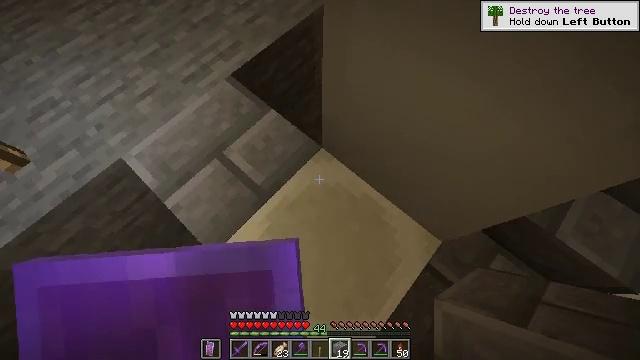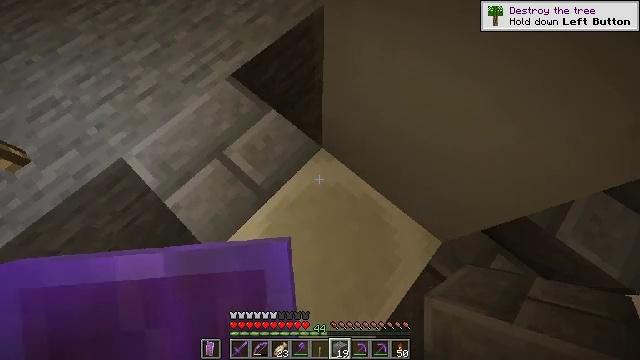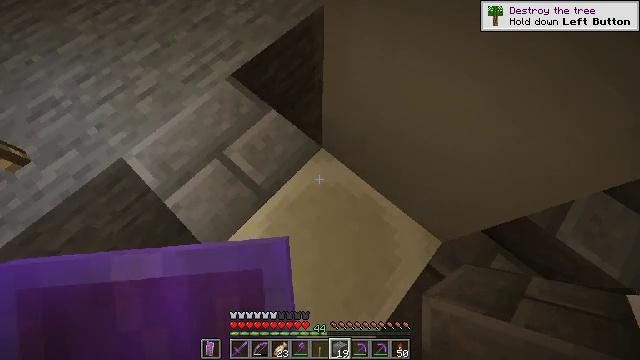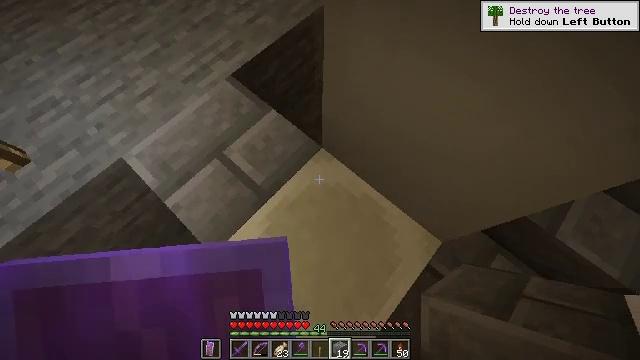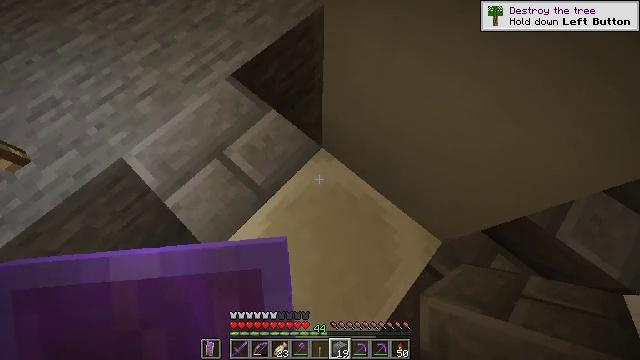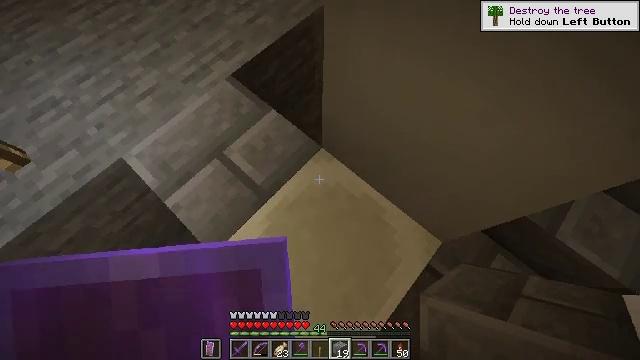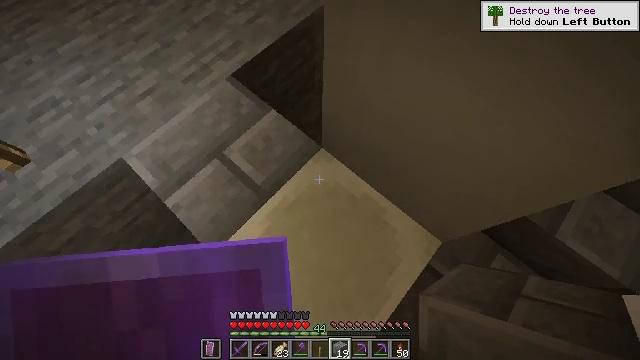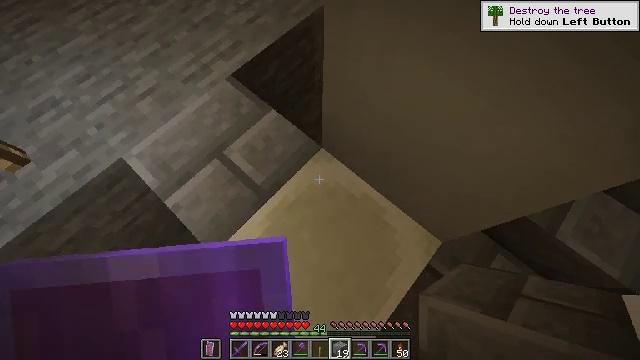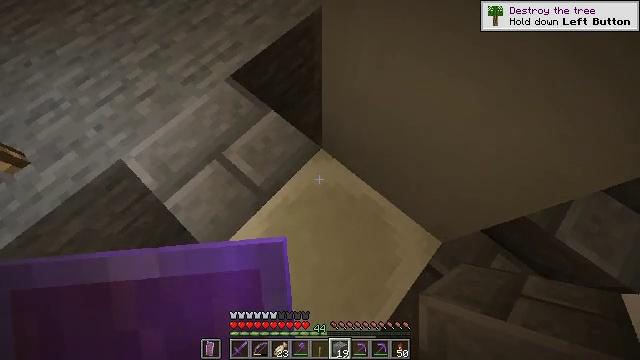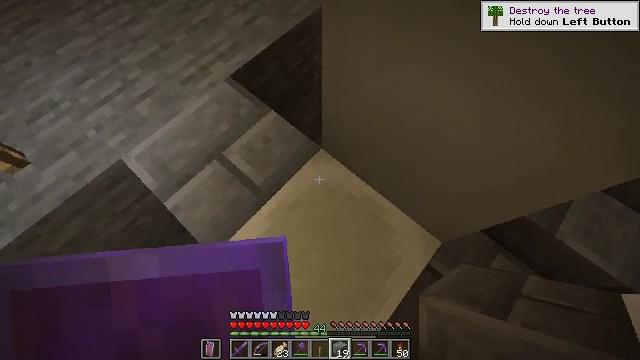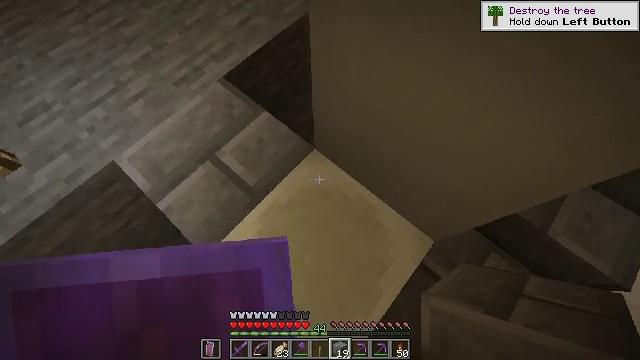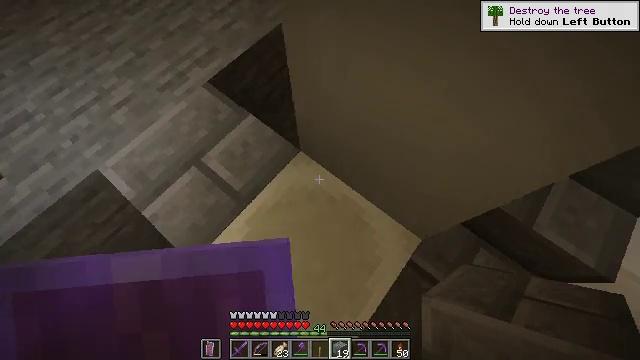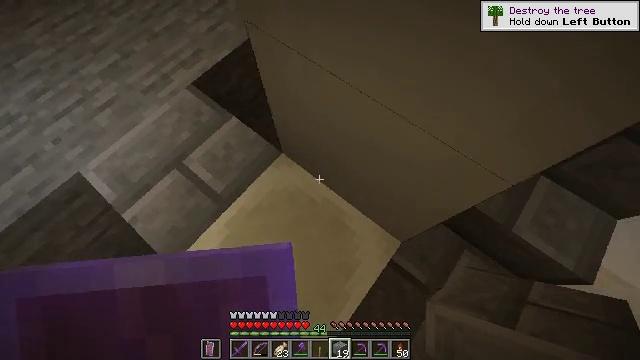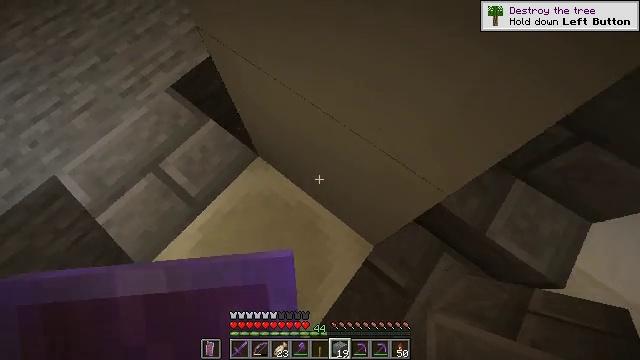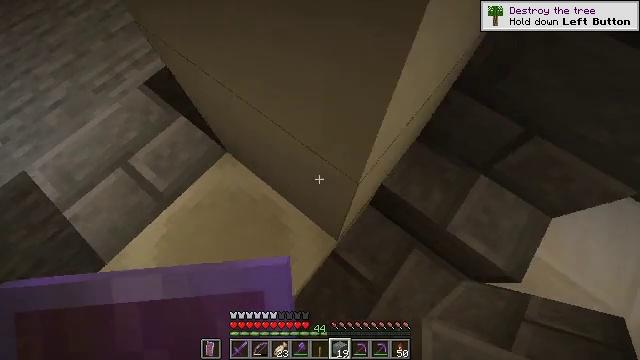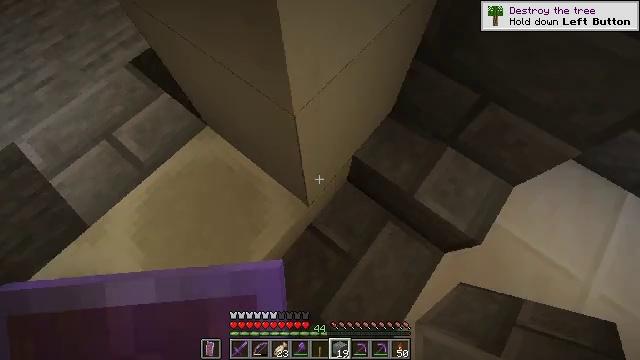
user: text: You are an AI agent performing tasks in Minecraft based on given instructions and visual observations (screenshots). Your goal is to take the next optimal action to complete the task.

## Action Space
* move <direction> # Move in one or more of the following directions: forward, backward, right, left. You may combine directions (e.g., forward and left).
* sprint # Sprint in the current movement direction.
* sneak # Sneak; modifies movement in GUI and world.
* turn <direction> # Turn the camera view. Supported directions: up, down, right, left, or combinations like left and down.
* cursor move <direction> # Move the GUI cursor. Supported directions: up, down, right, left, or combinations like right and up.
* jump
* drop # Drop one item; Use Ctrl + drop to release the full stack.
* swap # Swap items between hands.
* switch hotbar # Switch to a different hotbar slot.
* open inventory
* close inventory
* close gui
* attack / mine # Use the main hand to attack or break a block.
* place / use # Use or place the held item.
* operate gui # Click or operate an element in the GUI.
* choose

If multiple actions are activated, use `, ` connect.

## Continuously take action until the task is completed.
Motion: motion action
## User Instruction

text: Retrieve the stone bricks from an old building.
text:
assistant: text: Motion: no_op
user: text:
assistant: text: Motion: no_op
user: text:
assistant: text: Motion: no_op
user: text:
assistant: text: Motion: no_op
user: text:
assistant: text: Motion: no_op
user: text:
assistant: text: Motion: no_op
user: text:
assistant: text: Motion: no_op
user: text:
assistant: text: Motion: no_op
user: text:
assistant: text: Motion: no_op
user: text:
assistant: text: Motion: move right
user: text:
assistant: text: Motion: move right, turn right
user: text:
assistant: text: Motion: move right
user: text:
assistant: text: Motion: move right
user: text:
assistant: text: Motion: move back and move right
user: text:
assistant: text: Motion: move back
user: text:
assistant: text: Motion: move back, turn left
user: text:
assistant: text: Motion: move back, turn left and up
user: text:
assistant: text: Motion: move back, turn left and up
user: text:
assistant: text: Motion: move back, turn left and up
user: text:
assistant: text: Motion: move back, turn left and up
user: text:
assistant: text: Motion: move back, turn left and up
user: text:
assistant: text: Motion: move back, turn left and up
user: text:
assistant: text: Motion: turn left and up
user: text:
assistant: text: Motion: no_op
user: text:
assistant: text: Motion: no_op
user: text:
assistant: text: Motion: no_op
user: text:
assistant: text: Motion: no_op
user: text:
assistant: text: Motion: no_op
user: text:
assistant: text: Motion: no_op
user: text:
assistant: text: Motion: no_op